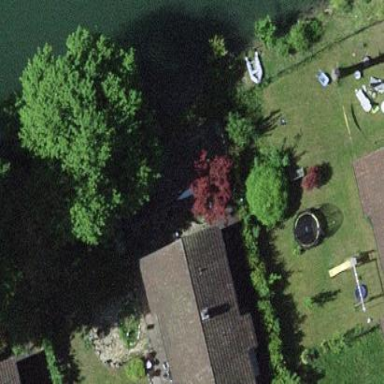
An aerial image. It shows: Semi-detached house.